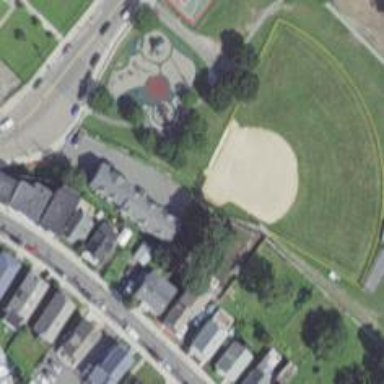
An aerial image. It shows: Baseball pitch for leisure land activities.